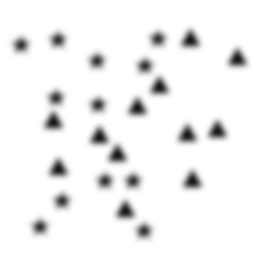
Squares: 0
Triangles: 12
Stars: 12
Total shapes: 24